Field crop: tomato
Growth stage: 1
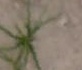
Species: cyperus